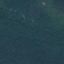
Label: Forest